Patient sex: M
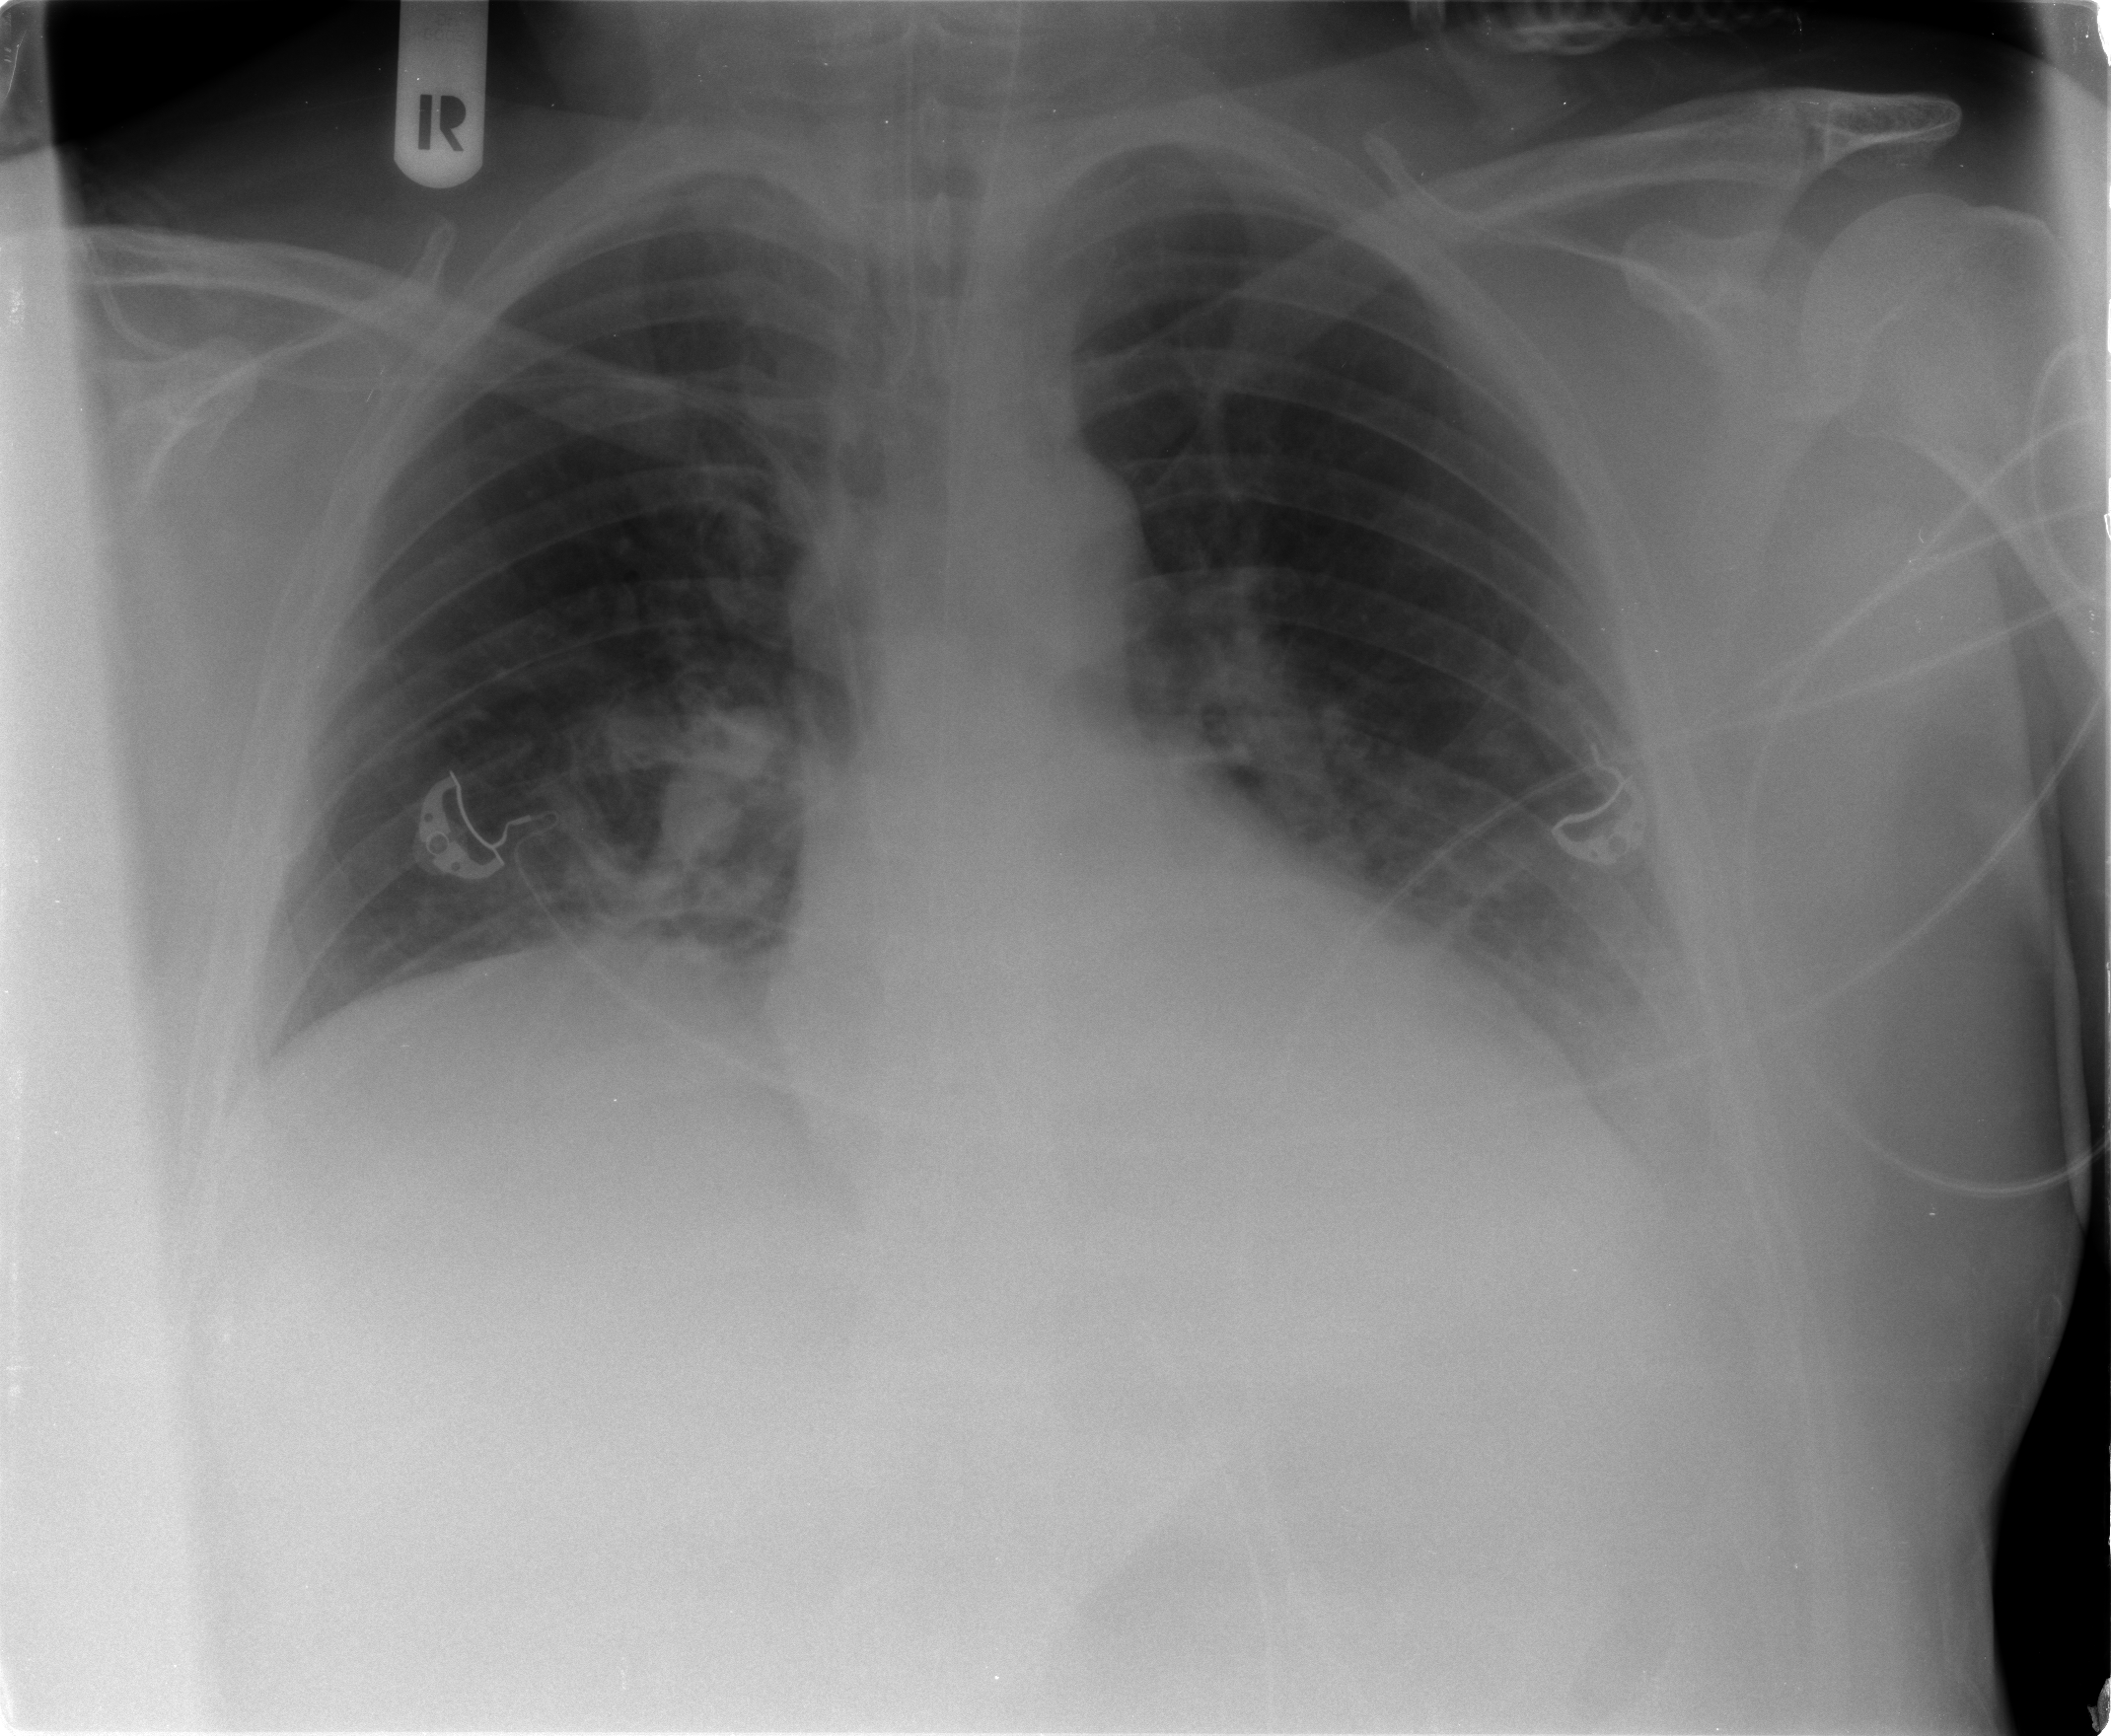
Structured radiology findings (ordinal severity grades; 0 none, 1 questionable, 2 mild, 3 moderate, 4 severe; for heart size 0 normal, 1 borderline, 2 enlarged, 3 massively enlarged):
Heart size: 0
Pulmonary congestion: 0
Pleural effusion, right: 0
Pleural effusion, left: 1
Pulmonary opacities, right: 1
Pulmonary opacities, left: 0
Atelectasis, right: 2
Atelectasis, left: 2